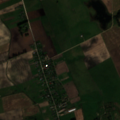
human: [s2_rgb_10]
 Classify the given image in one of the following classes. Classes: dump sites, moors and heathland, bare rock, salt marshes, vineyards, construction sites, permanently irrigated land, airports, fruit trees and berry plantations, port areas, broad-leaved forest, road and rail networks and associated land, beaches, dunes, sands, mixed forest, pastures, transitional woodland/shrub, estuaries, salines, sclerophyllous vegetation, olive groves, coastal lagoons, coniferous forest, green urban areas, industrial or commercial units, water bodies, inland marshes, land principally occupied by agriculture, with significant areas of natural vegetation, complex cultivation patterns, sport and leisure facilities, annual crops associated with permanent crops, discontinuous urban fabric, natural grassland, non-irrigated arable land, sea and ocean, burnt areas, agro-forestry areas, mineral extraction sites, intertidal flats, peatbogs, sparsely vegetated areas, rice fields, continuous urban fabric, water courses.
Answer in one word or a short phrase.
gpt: discontinuous urban fabric, non-irrigated arable land